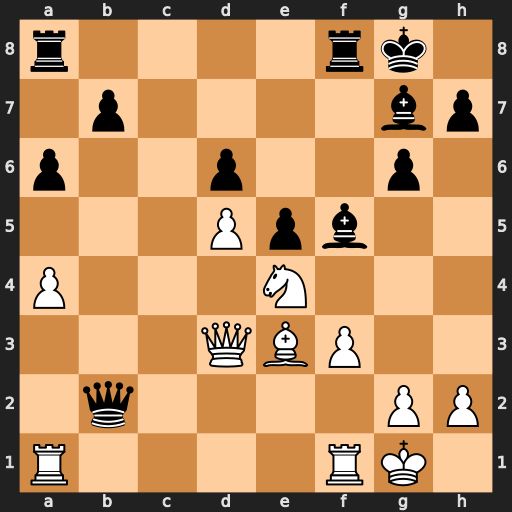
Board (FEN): r4rk1/1p4bp/p2p2p1/3Ppb2/P3N3/3QBP2/1q4PP/R4RK1
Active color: w
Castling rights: -
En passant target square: -
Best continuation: Rfb1 Qxa1 Rxa1